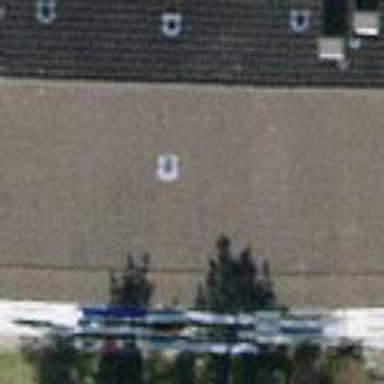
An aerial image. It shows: Gabled roof tile building made up of apartments.